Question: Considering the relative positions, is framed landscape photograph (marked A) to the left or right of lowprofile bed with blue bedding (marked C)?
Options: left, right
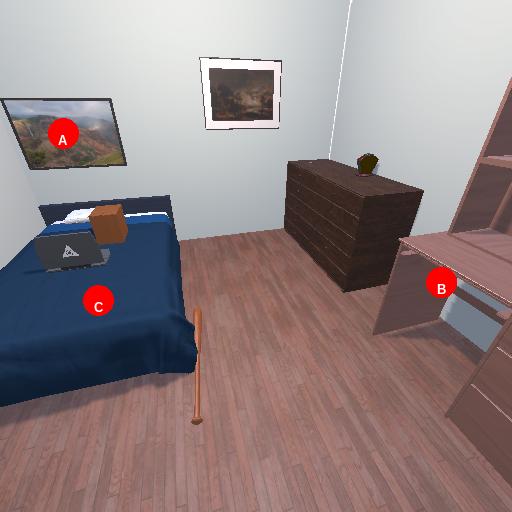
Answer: left